Question: How does one migrate their Django .sql3 development database to heroku?

Per <URL> I tried: 'heroku pg:psql --app sblic < database.sql3' but my Django admin shows no new uploads (even after syncdb/migrate/ or collectstatic
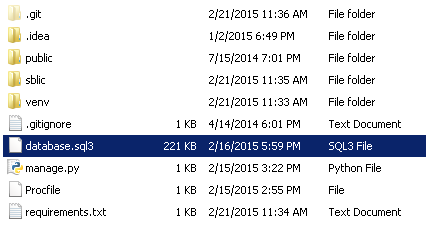
Answer: Perhaps there may be a way to directly upload an sql3 file to Heroku, but I went with the path of clearest certainty (convert local sql3 db to postgre db and <URL>:
1. Create a dump of your sql3 database as a json file
2. With PostgreSql installed and with its bin directory in the Path environment variable, create a postgre user and database (or just plan on using your initial super user account created upon installing postgresql)
3. Update your settings.py with a reference to your newly created postgre database (note, 'HOST' may need to be set as 'localhost', 'user' is your postgre user login)
4. run python manage.py syncdb to initiate your new postgre db
5. Optional: if necessary, truncate your postgre db of contenttypes
6. load your dump from step 1 (if you have fixture issues, see here)
7. Now you have a working postgre local db. To migrate, first create a postgre dump
8. Post your postgre dump somewhere accessible by URL (such as drop box or amazon s3 as suggested in previous link).
9. Perform pgbackups restore command, referencing your dump url
10. Your heroku app should now reference the contents of your local db.